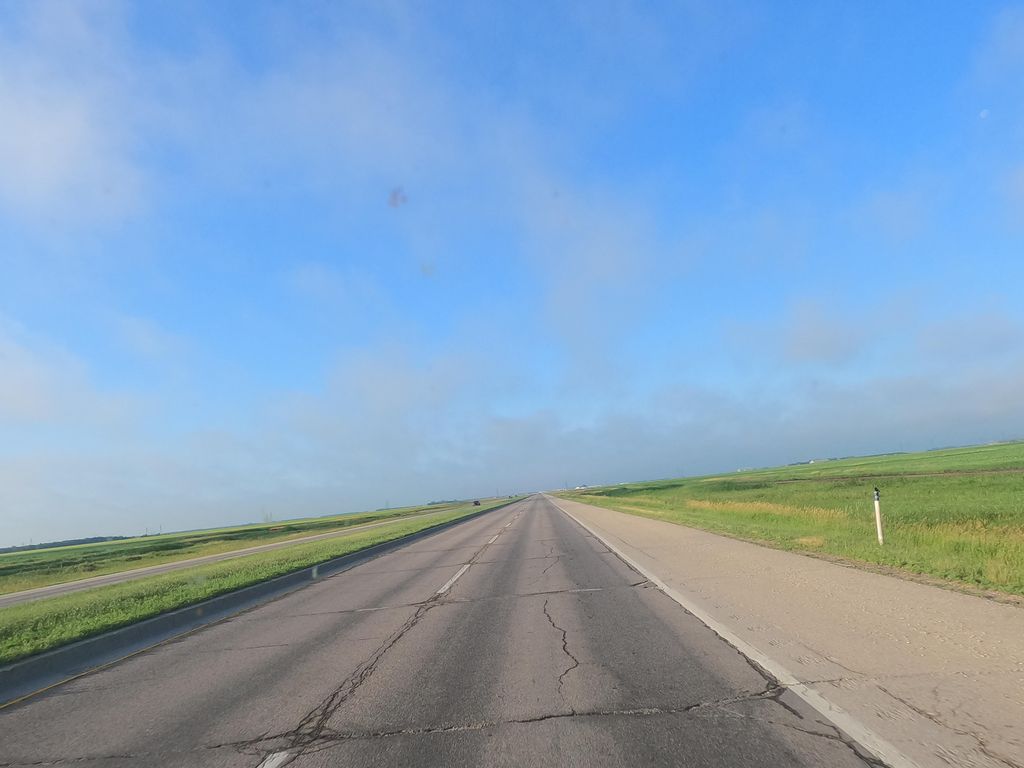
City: winnipeg